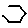
Label: hexagon